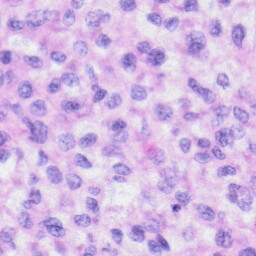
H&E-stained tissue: Liver